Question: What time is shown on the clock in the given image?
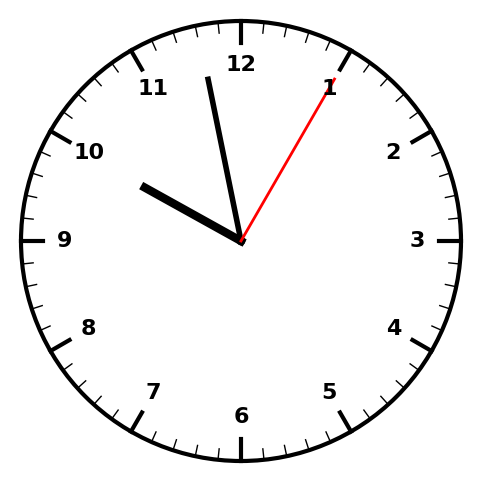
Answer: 09:58:05